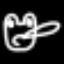
Label: frog